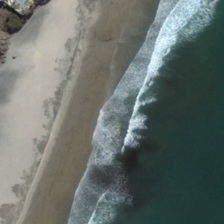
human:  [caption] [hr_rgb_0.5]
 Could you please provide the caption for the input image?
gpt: a houses is located at the coner of the beach .

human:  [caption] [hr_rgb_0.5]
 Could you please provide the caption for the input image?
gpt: there is a house with swimming pool on the coast .

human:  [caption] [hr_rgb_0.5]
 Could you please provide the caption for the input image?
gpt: there is a house with swimming pool on the coast .

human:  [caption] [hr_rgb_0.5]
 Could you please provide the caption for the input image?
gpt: a brown beach separate the living quarter .

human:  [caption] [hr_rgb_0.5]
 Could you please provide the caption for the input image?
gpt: two lines of white waves are between green ocean and yellow beach with a building .